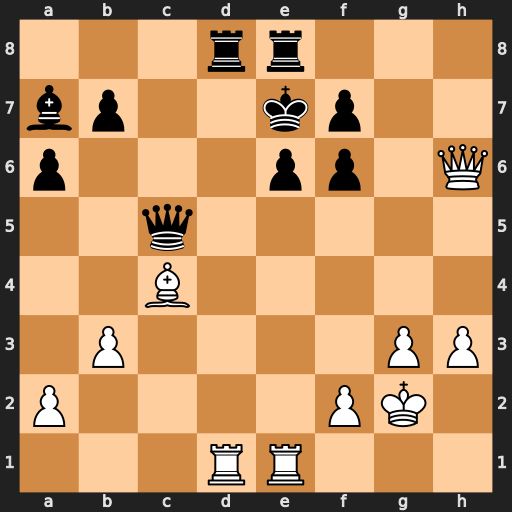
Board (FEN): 3rr3/bp2kp2/p3pp1Q/2q5/2B5/1P4PP/P4PK1/3RR3
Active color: w
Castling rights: -
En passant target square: -
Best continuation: Rxe6+ fxe6 Qg7#